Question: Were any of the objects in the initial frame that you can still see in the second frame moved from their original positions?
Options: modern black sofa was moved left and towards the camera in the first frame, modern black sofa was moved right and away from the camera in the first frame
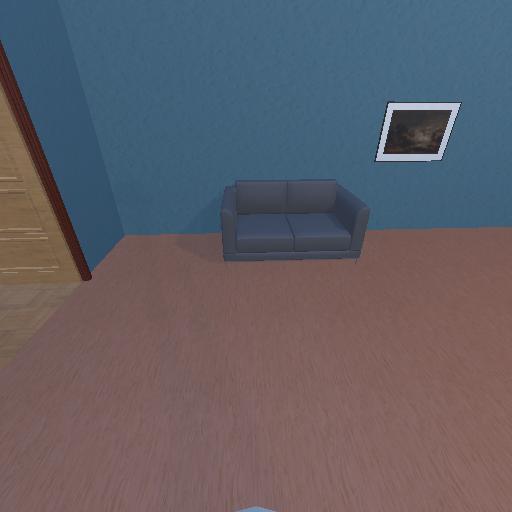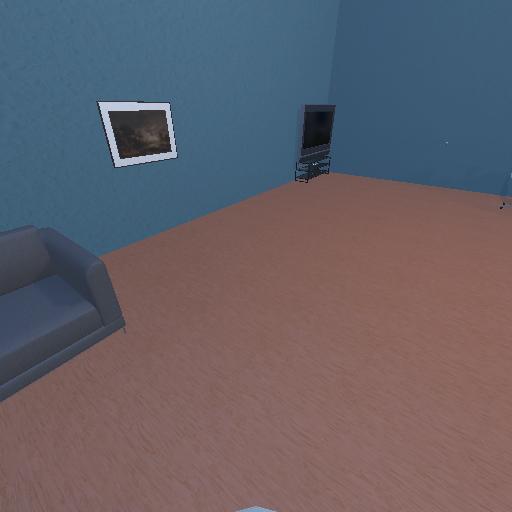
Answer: modern black sofa was moved left and towards the camera in the first frame